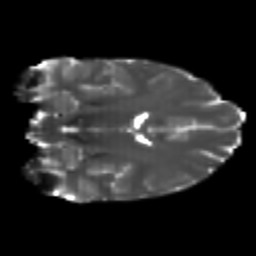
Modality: T2w
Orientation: coronal
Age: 20
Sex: female
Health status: healthy
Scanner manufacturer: philips
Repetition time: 7.382 s
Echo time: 0.08599 s